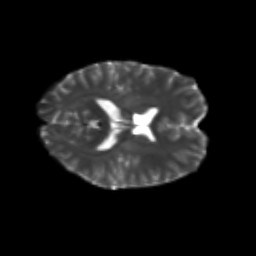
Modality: T2w
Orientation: axial
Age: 25
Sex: female
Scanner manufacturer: siemens
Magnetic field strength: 3 T
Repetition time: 3.5 s
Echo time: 0.104 s